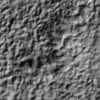
Label: not_dusty